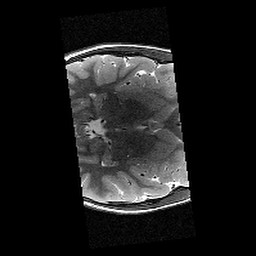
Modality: T2w
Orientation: axial
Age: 11
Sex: female
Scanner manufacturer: siemens
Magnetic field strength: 3 T
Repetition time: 9.23 s
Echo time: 0.067 s